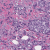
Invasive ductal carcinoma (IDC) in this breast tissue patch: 1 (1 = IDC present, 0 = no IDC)